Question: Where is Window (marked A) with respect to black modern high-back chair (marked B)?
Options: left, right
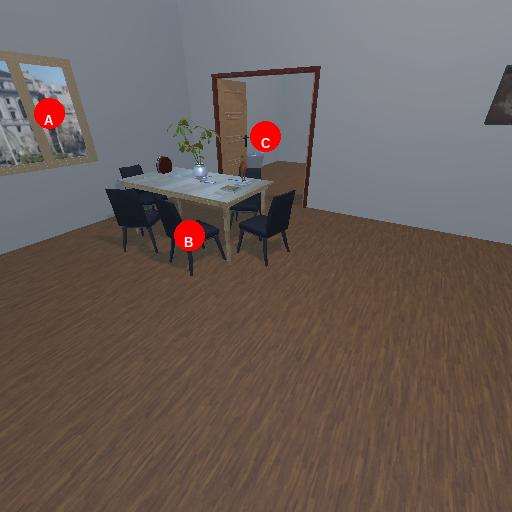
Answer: left